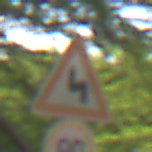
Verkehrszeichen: DoppelkurveZunaechstLinks
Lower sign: Geschwindigkeit90
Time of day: MorningAfternoon
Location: Outdoor (RoadRail)
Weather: Clear
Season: NotSpecified
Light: Natural